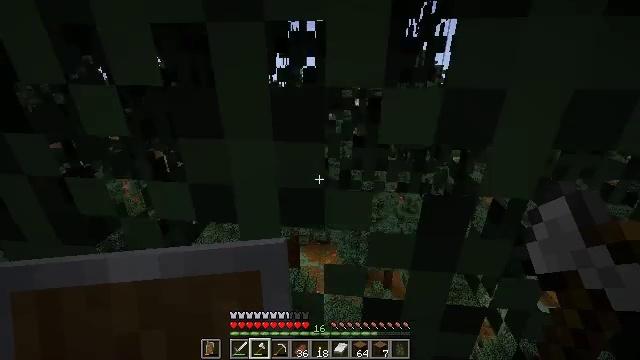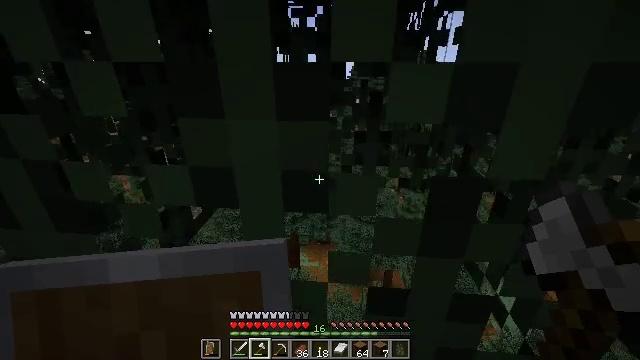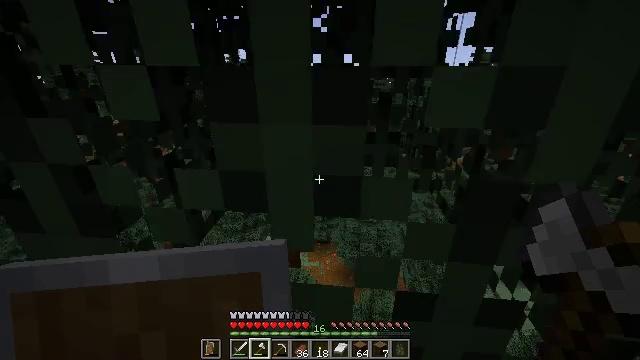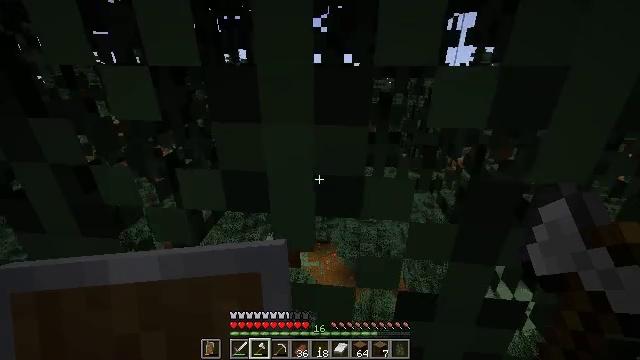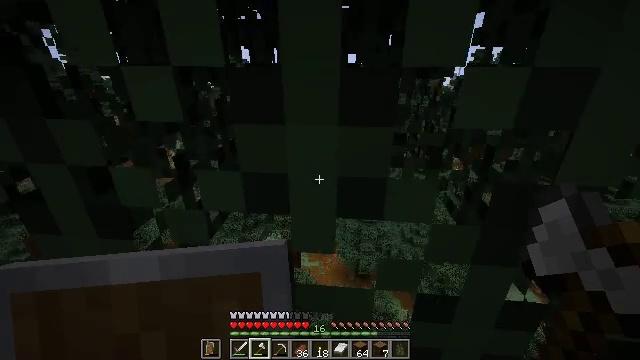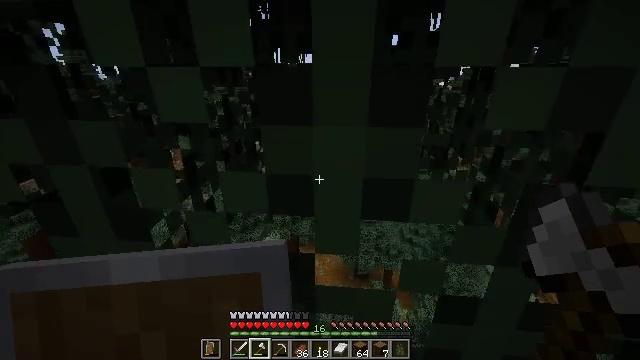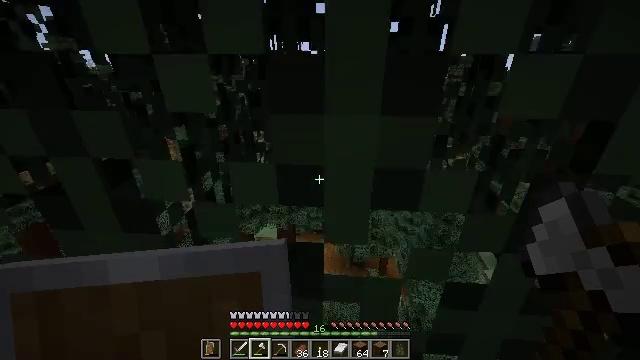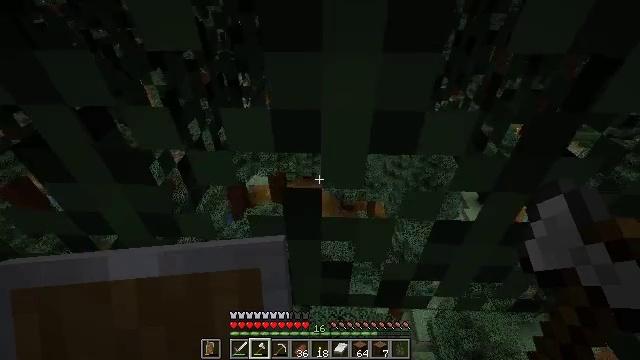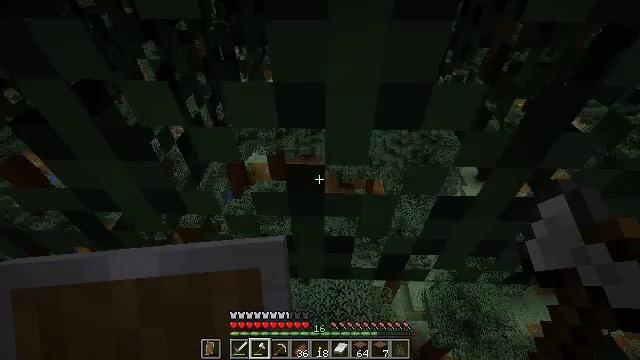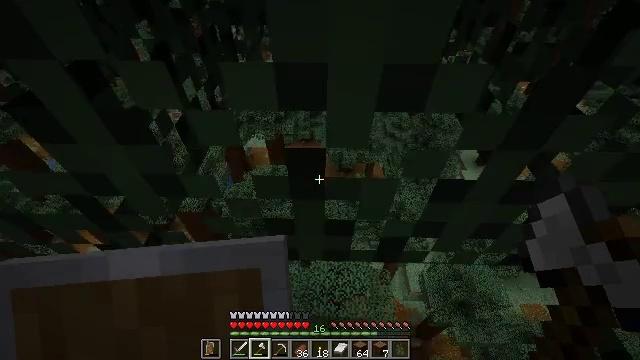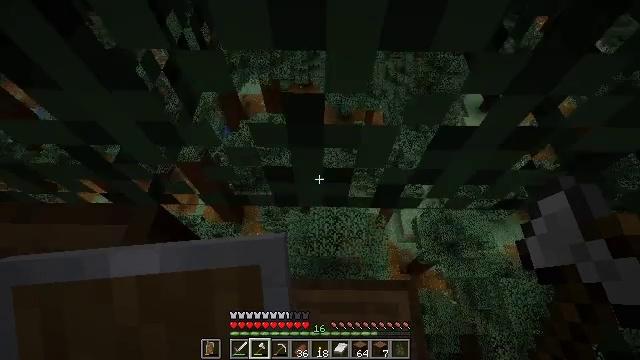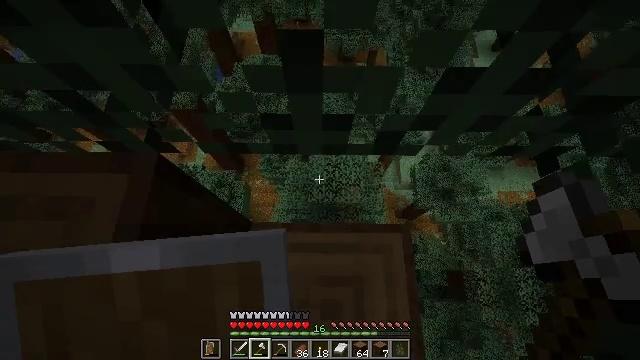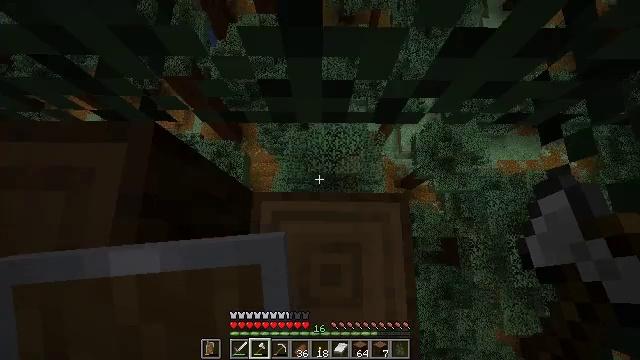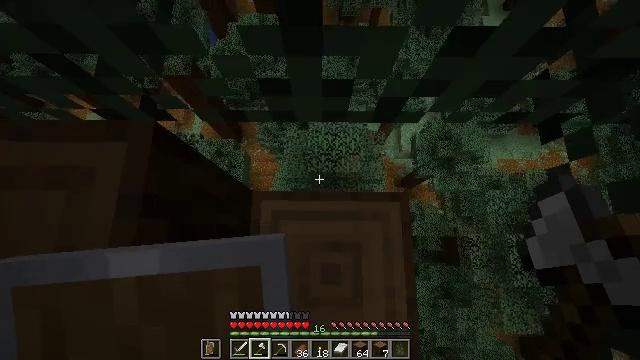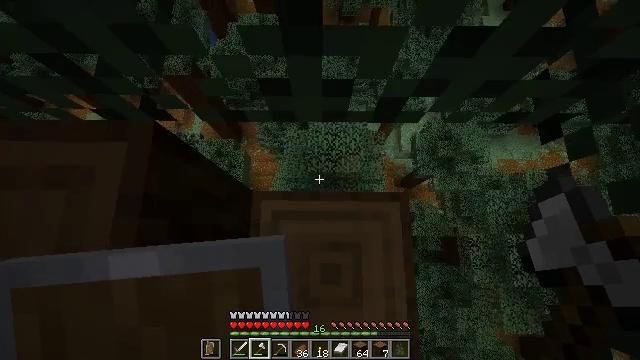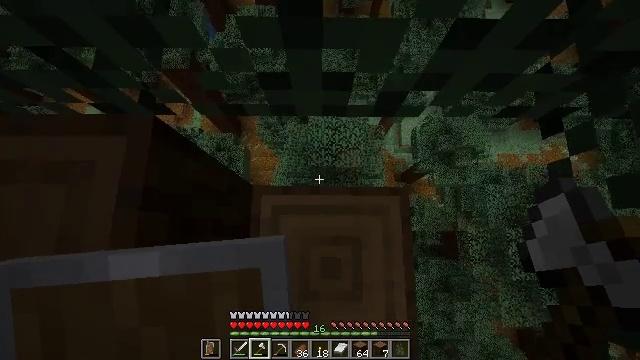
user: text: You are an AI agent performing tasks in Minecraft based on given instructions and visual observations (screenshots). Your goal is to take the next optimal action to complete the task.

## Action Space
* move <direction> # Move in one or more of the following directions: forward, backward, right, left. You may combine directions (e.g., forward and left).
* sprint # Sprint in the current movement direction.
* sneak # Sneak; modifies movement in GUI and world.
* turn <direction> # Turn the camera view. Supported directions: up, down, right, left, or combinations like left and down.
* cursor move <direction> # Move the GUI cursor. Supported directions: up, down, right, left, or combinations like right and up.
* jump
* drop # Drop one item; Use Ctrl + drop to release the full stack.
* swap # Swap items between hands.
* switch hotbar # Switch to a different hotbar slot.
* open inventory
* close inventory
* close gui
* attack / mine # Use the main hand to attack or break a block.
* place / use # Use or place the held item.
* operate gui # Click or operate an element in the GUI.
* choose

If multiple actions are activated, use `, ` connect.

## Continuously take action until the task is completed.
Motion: motion action
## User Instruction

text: Destroy the spruce leaves to get sticks and saplings.
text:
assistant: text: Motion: move forward
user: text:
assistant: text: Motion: move forward
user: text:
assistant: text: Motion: move forward
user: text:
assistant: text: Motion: move forward
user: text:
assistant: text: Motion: move forward
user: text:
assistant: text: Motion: move forward, turn right and down
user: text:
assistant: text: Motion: turn right and down
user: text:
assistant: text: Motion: turn down
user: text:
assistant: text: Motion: turn down
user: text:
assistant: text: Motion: turn down
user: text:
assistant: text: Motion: turn down
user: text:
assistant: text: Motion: turn down
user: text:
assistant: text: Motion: no_op
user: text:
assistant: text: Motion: no_op
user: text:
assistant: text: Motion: turn down
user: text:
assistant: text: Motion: turn down
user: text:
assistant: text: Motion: turn down
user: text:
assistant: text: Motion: turn down
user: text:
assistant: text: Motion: move back
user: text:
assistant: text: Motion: move back
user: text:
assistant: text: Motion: move back
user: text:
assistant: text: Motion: move back, turn left and up
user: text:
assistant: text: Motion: turn right and up
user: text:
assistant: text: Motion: turn right and up
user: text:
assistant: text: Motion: turn right and up
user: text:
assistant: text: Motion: sneak, turn left and up
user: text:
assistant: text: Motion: sneak, turn left and up
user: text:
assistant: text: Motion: sneak, turn left and up
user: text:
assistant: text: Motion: sneak, turn left and up
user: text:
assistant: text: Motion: sneak, turn left and up